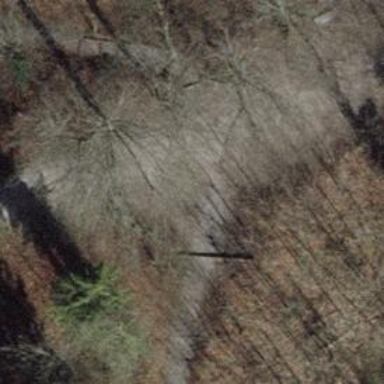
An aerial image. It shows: Gravel path with steps.